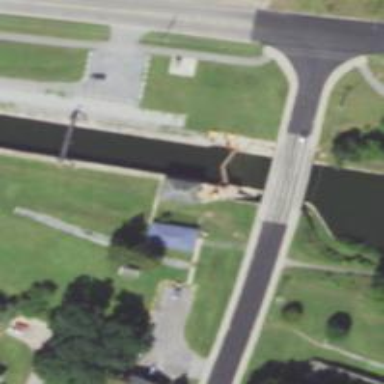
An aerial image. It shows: Lock gate along waterway.